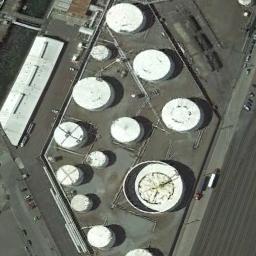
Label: storage_tank